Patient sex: M
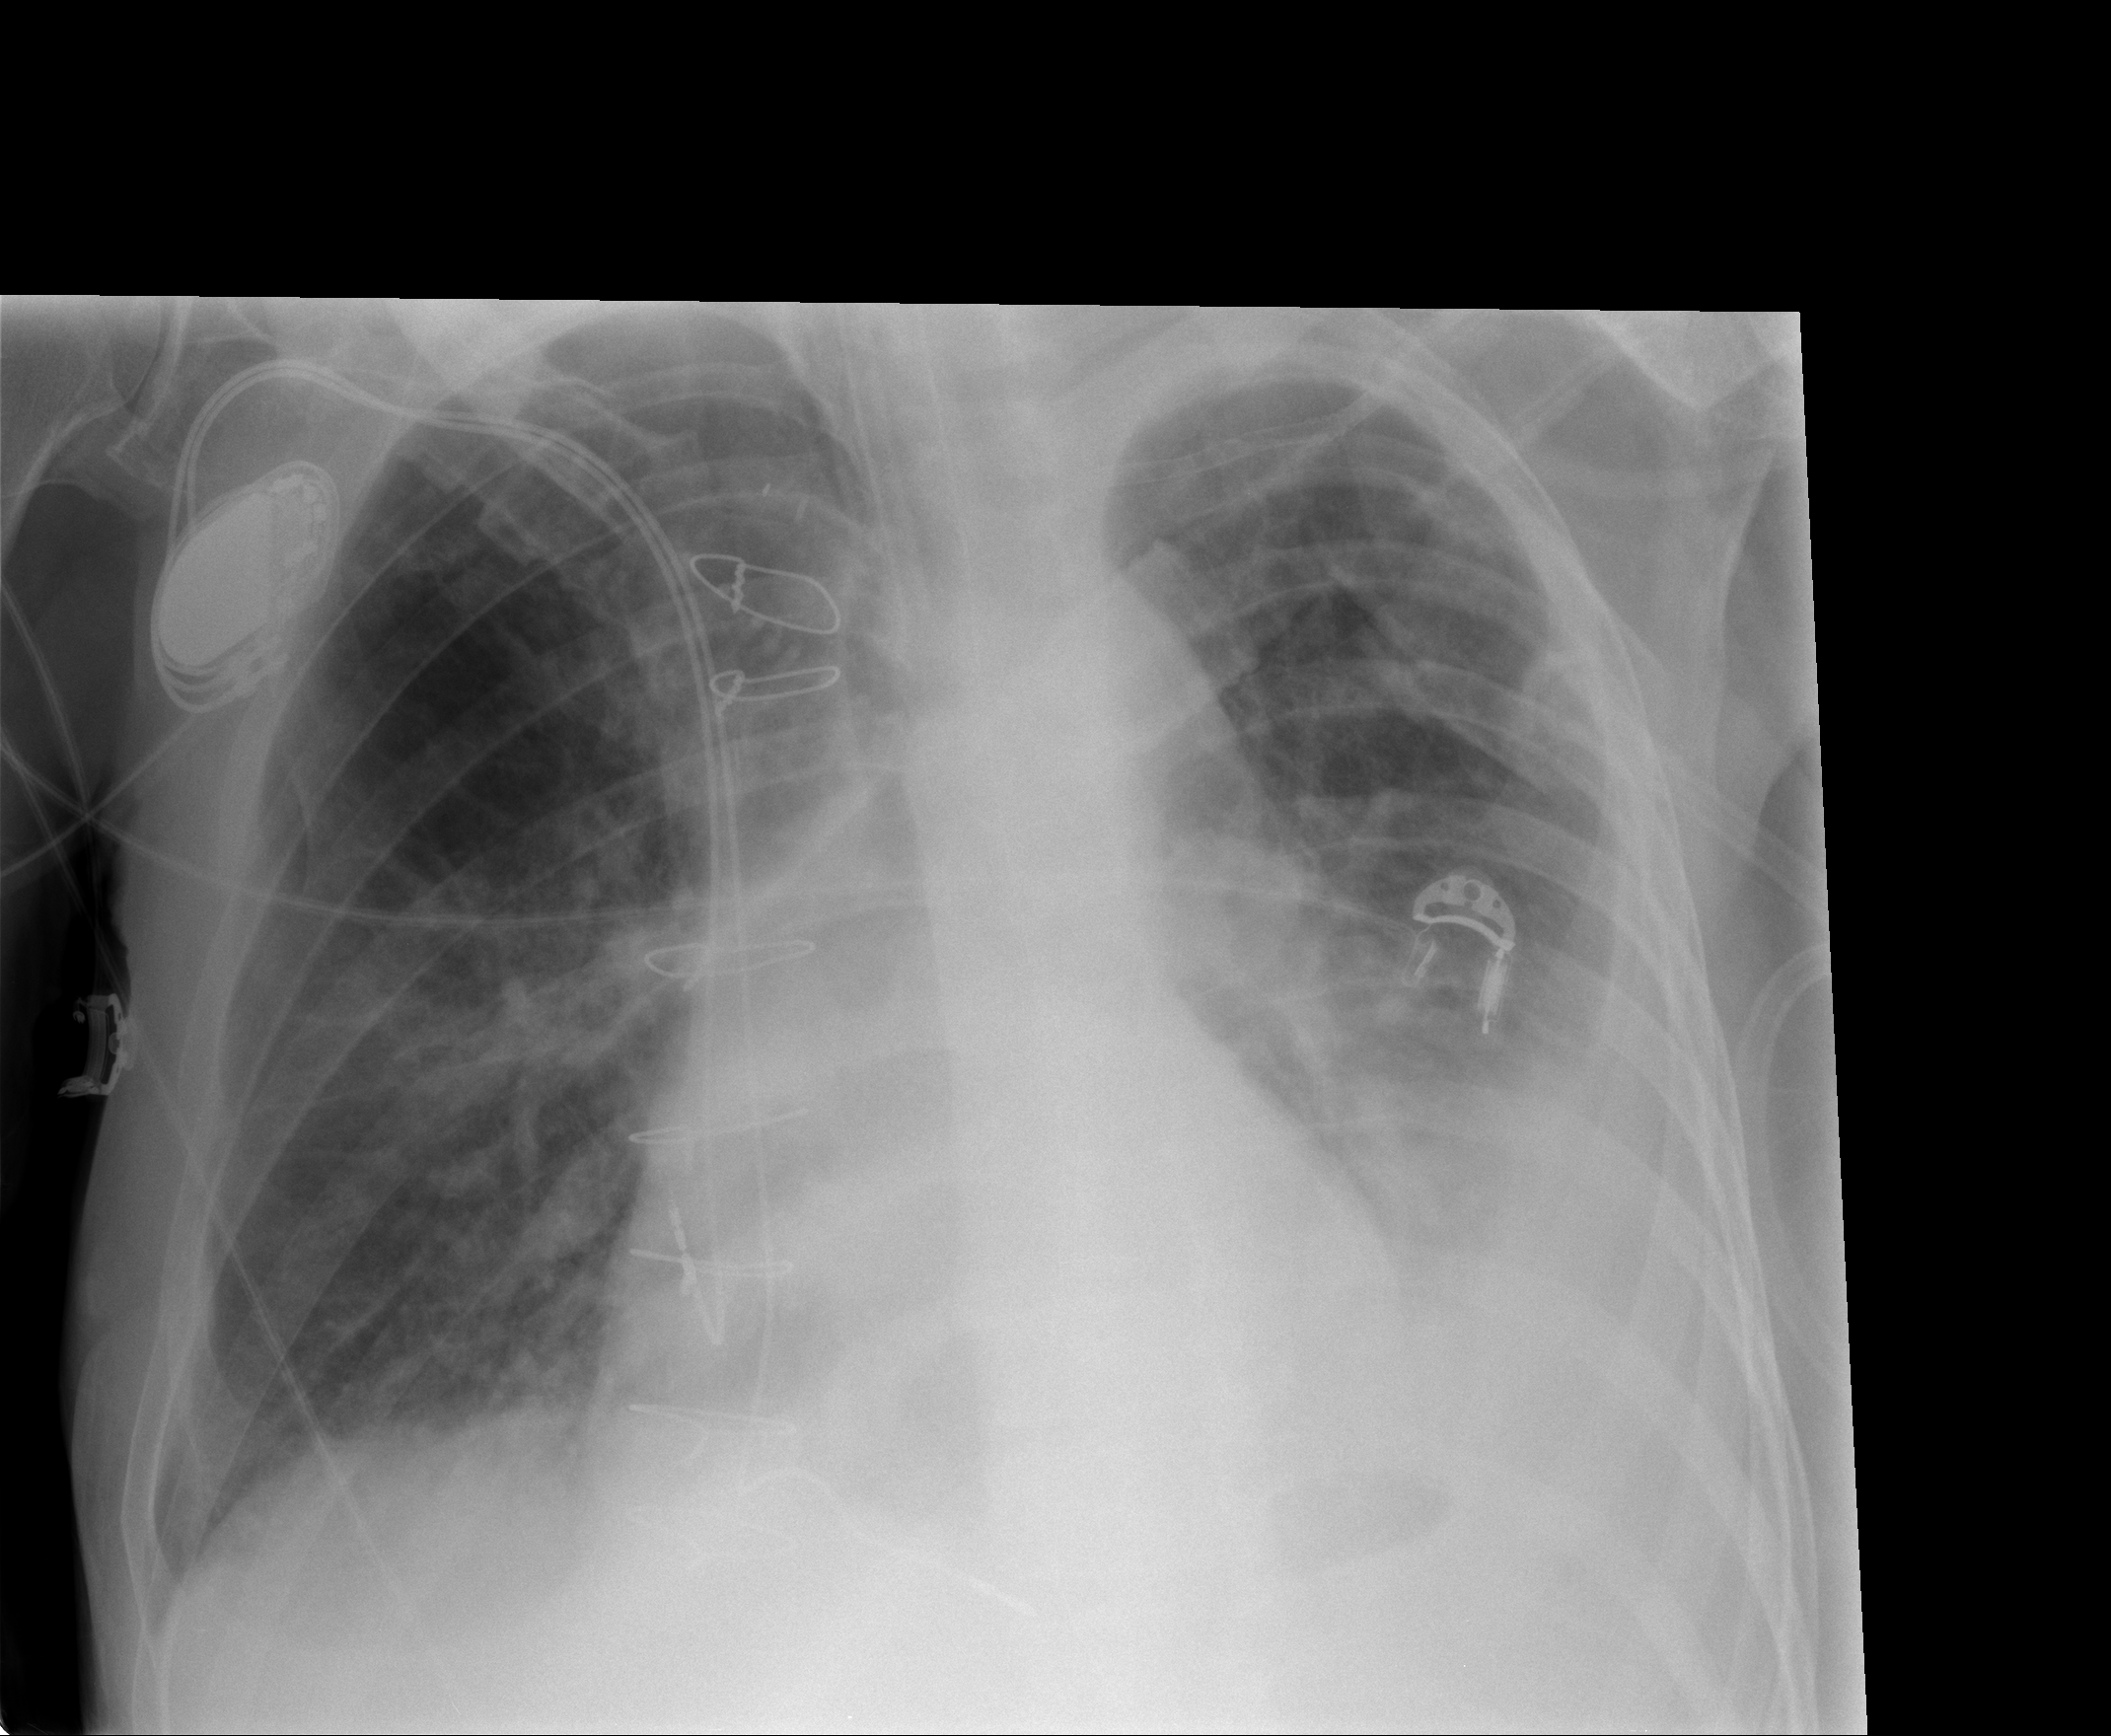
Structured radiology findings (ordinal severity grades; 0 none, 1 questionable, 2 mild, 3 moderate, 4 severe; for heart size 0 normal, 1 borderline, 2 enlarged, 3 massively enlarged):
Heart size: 2
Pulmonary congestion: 2
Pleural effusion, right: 0
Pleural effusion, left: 3
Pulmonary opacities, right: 2
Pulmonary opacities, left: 1
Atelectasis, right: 2
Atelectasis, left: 3